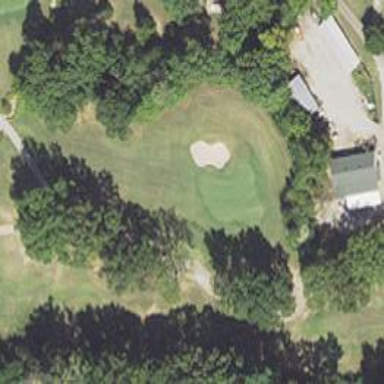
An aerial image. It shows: Golf hole.